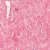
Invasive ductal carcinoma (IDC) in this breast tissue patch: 0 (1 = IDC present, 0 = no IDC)